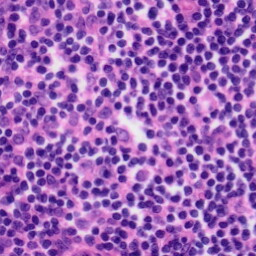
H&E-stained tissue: Tonsil